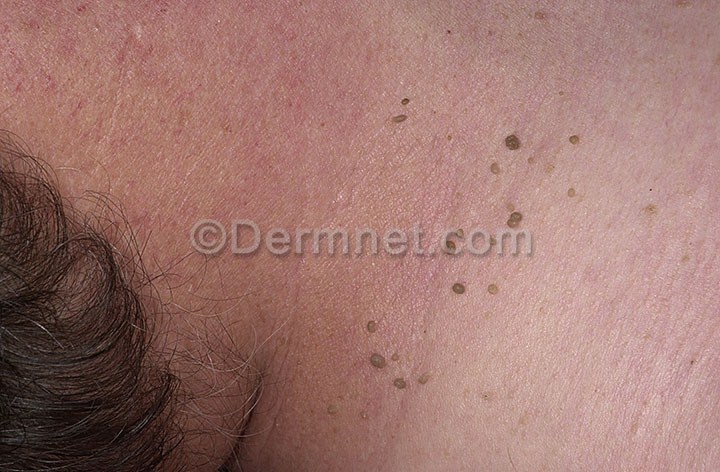
Disease: Seborrheic Keratoses and other Benign Tumors